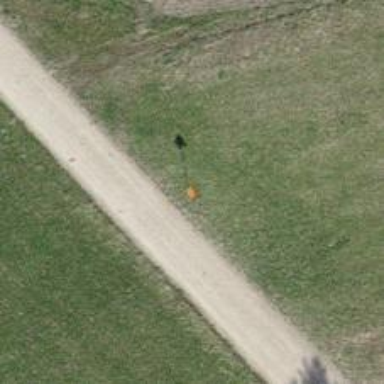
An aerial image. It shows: Aerial marker.